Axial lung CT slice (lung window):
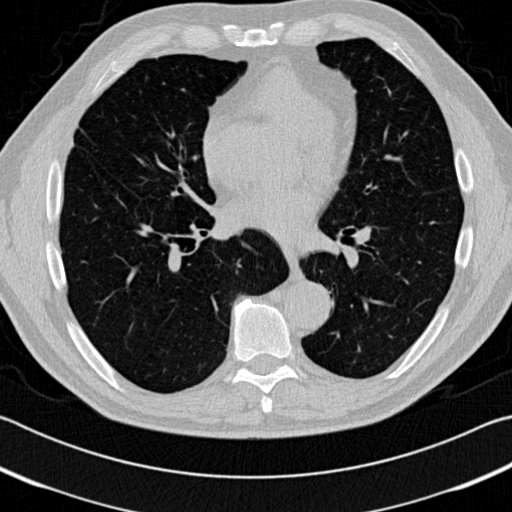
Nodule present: no